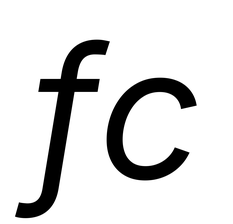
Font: Inter-Italic_Italic